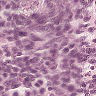
Metastatic tissue present: yes